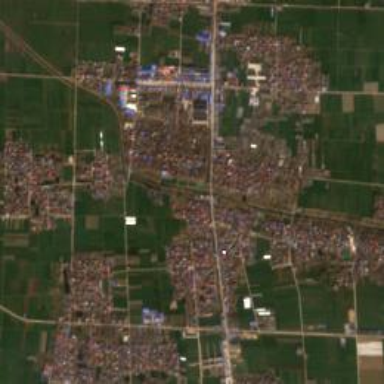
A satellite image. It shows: Township within town.